Question: I want to create dynamic forms with ajax update on event. Therefore dynamic-id is important. However, binding the id attribute to a bean value causes Empty Id exception. I saw one of the stackoverflow questions that suggests use html. So I used span.
The xhtml code is as follows:
'''
<?xml version="1.0" encoding="UTF-8"?>
<ui:composition xmlns="http://www.w3.org/1999/xhtml"
xmlns:ui="http://java.sun.com/jsf/facelets"
xmlns:h="http://java.sun.com/jsf/html"
xmlns:f="http://java.sun.com/jsf/core"
xmlns:p="http://primefaces.org/ui" template="../../templates/ui.xhtml">
<ui:define name="content">
<h:form id="testform">
<ui:repeat value="#{repeat.questions}" var="question">
<p:panelGrid columns="2">
<p:outputLabel value="#{question.label}"/>
<span id="#{question.questionCode}">
<p:inputText value="#{repeat.values[question.questionCode]}"
rendered="#{question.type == 'TEXT'}">
<p:ajax event="blur" update="#{question.dependentQuestionCode}"
disabled="#{empty question.dependentQuestionCode}"/>
</p:inputText>
<p:password value="#{repeat.values[question.questionCode]}"
rendered="#{question.type == 'SECRET'}">
</p:password>
<p:inputTextarea value="#{repeat.values[question.questionCode]}"
rendered="#{question.type == 'TEXTAREA'}">
</p:inputTextarea>
<p:selectOneRadio value="#{repeat.values[question.questionCode]}"
rendered="#{question.type == 'RADIO'}" layout="grid" columns="1">
<f:selectItems value="#{question.options}"/>
</p:selectOneRadio>
<p:selectOneMenu value="#{repeat.values[question.questionCode]}"
rendered="#{question.type == 'SELECTONE'}">
<f:selectItems value="#{question.options}"/>
</p:selectOneMenu>
<p:selectManyMenu value="#{repeat.values[question.questionCode]}"
rendered="#{question.type == 'SELECTMANY'}">
<f:selectItems value="#{question.options}"/>
</p:selectManyMenu>
<p:selectBooleanCheckbox
value="#{repeat.values[question.questionCode]}"
rendered="#{question.type == 'CHECKONE'}"/>
<p:selectManyCheckbox value="#{repeat.values[question.questionCode]}"
rendered="#{question.type == 'CHECKMANY'}">
<f:selectItems value="#{question.options}"/>
</p:selectManyCheckbox>
</span>
</p:panelGrid>
</ui:repeat>
<p:commandButton value="Submit" actionListener="#{repeat.submit}"/>
</h:form>
</ui:define>
</ui:composition>
'''
However, the display is weird. It closed the span in each iteration. Why the span closed unreasonably before span close tag?

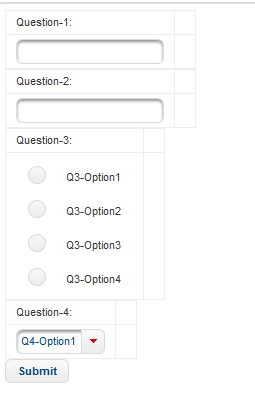
Answer: The '<h|p:panelGrid>' only divides real JSF component children into columns, not plain HTML elements.
Put that '<span>' (or better, '<div>') as immediate child of '<ui:repeat>'.
'''
<ui:repeat value="#{bean.questions}" var="question">
<div id="#{question.code}">
<p:panelGrid>
...
</p:panelGrid>
</div>
</ui:repeat>
'''